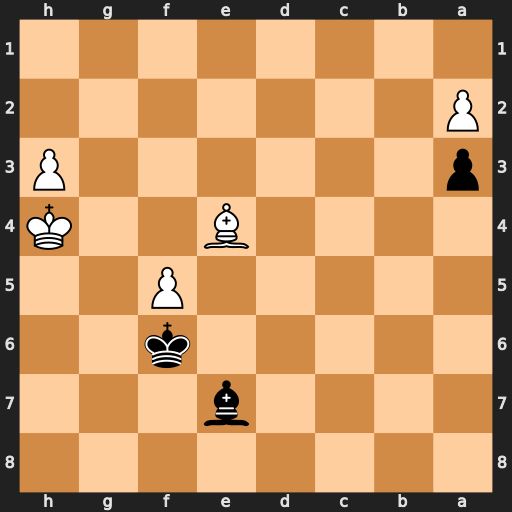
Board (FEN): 8/4b3/5k2/5P2/4B2K/p6P/P7/8
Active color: b
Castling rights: -
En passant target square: -
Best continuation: Ke5+ Kg4 Kxe4